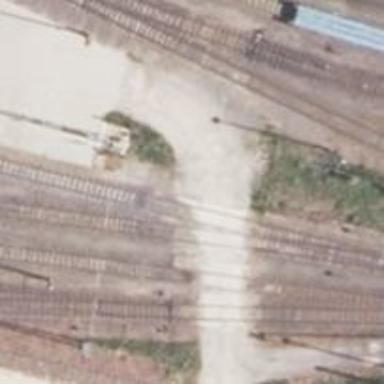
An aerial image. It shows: Level crossing along the railway.